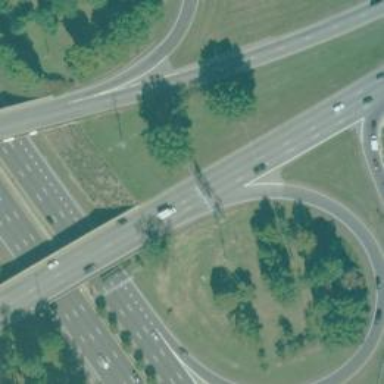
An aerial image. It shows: Motorway junction.